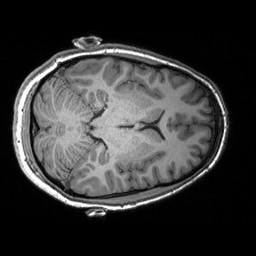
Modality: T1w
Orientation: axial
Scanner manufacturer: siemens
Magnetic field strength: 3 T
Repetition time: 2.53 s
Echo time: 0.00288 s